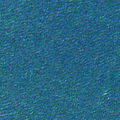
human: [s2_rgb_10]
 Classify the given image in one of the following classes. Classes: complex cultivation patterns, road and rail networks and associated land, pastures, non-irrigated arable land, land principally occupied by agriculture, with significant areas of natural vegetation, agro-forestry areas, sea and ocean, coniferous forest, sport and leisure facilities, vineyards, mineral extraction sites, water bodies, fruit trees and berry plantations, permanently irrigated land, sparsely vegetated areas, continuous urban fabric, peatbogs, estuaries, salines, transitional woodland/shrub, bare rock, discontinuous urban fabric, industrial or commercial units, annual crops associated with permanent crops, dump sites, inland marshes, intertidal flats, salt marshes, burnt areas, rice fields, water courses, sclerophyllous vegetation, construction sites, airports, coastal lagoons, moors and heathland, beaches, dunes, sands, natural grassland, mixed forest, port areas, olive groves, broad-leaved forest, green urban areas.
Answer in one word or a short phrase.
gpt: sea and ocean